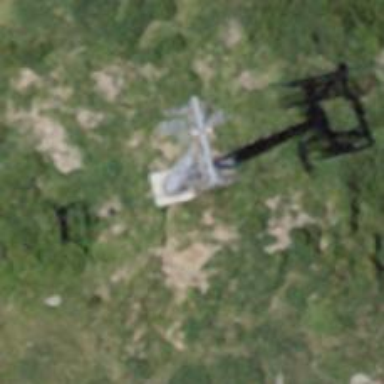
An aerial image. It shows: Pylon used for aerialway.